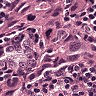
Metastatic tissue present: yes